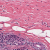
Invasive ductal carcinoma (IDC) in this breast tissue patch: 1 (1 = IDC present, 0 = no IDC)